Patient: sex M, age 60
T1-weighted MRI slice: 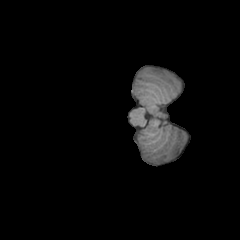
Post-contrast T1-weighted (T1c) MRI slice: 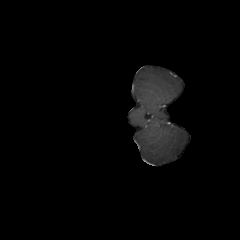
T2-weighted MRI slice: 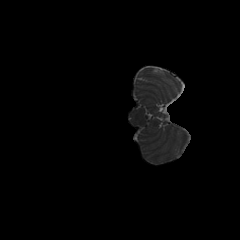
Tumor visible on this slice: no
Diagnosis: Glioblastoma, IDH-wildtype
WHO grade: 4